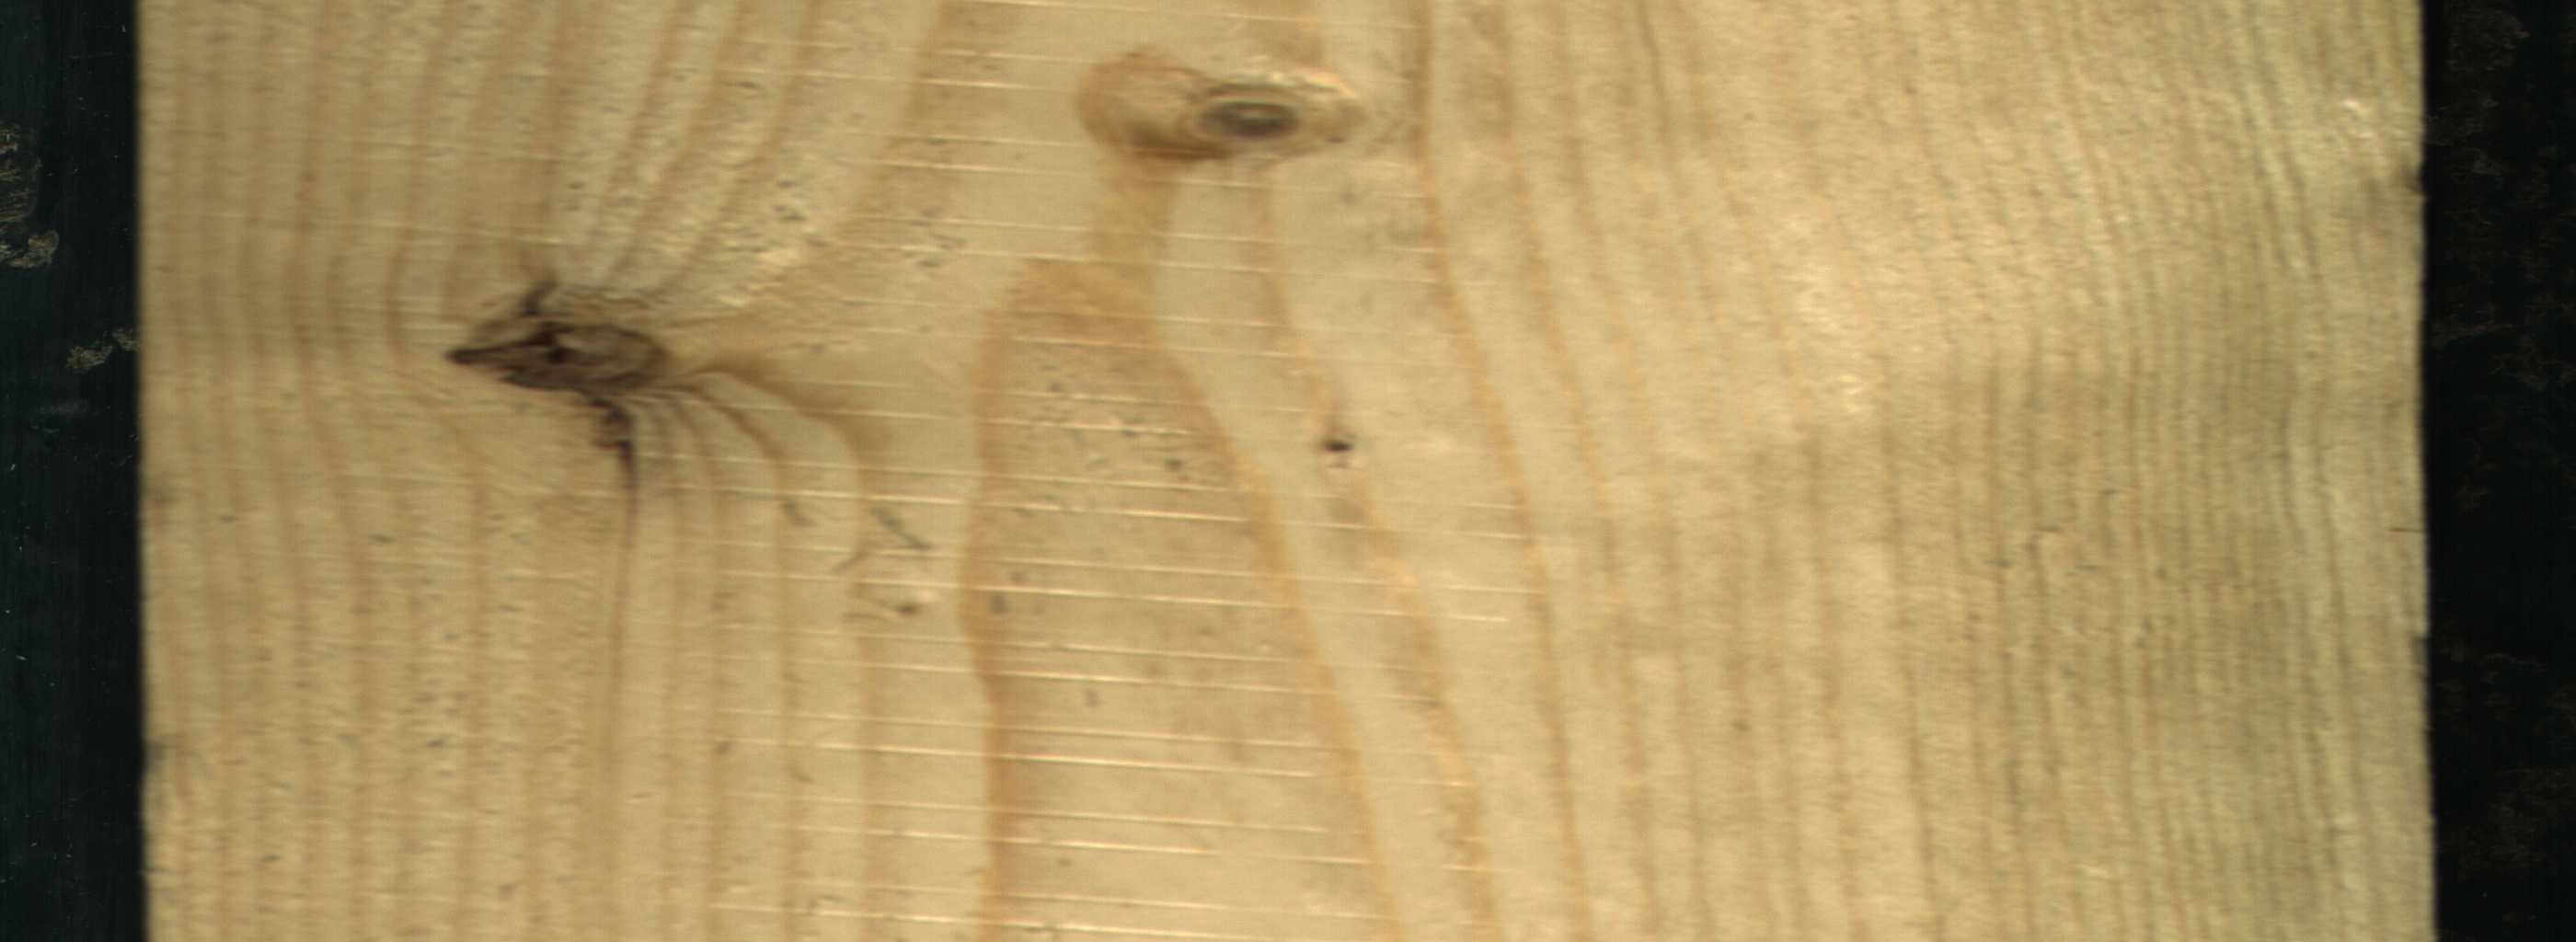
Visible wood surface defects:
Dead_Knot
Live_Knot